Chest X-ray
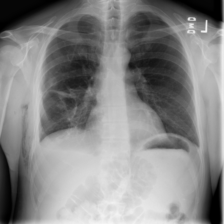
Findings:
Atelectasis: negative
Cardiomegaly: negative
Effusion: negative
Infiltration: negative
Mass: negative
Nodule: negative
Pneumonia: negative
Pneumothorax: negative
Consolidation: negative
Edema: negative
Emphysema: positive
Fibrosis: negative
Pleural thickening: negative
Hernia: negative